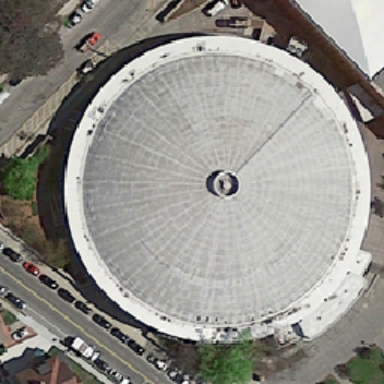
The buildings with white circles are close to the intersection .